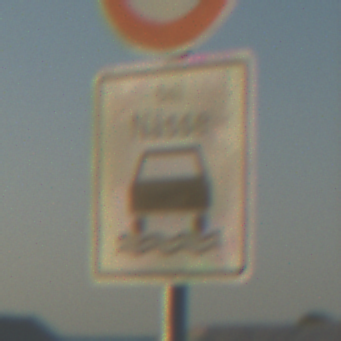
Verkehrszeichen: BeiNaesse
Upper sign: Geschwindigkeit100
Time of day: SunriseSunset
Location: Outdoor (Beach)
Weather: Clear
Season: NotSpecified
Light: Natural